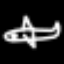
Label: airplane